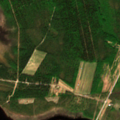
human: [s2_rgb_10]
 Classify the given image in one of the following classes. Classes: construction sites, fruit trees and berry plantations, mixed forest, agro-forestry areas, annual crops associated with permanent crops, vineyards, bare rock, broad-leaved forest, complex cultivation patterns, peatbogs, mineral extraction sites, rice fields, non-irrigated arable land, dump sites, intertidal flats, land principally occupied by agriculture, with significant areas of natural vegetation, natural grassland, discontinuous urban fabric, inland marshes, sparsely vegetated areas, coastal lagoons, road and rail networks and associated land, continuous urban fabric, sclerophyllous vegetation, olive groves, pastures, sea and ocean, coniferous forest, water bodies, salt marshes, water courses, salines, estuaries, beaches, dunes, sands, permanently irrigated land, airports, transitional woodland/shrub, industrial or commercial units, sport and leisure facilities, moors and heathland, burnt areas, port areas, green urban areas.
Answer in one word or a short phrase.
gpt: land principally occupied by agriculture, with significant areas of natural vegetation, coniferous forest, mixed forest, water bodies